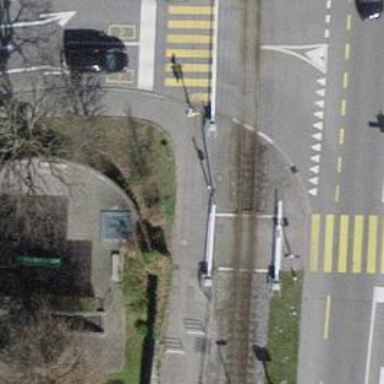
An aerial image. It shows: Railway crossing with traffic signals and chicane.